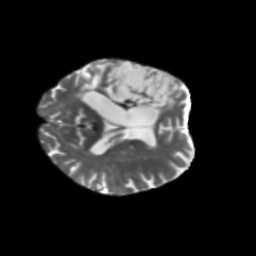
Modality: T2w
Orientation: axial
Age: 66
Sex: female
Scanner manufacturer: siemens
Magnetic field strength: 3 T
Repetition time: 5.25 s
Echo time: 0.08 s